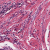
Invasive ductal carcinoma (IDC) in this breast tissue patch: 0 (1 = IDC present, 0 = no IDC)